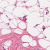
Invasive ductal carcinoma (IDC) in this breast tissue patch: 0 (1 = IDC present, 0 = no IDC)